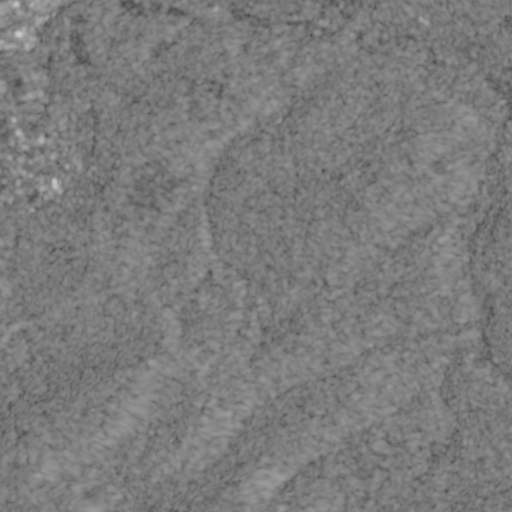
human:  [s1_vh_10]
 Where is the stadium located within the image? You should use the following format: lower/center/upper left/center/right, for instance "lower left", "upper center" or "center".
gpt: The stadium is located in the upper left of the image.
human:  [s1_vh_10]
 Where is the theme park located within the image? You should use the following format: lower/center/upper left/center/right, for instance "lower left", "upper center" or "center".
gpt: The theme park is located in the upper center of the image.
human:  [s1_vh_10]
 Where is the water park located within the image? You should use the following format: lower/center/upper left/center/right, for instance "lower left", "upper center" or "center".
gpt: The water park is located in the upper center of the image.
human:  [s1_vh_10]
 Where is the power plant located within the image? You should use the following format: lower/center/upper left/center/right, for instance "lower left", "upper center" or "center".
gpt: There is no power plant in the image.

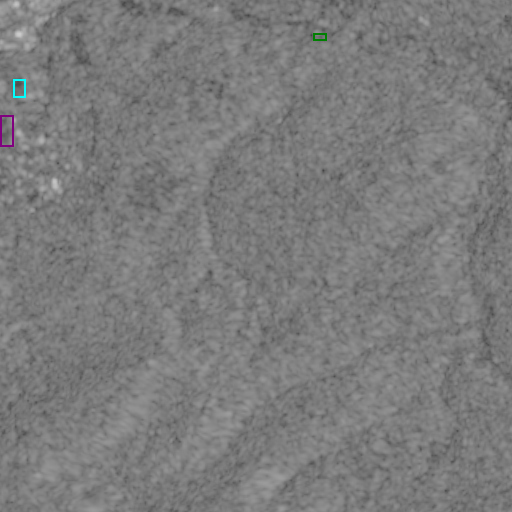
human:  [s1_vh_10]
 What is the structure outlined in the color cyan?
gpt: The structure outlined in cyan is a park.
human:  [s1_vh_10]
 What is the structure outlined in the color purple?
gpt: The structure outlined in purple is a parking lot.
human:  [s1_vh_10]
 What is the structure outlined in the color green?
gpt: The structure outlined in green is a theme park.
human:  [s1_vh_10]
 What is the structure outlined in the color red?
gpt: There is no red outline.